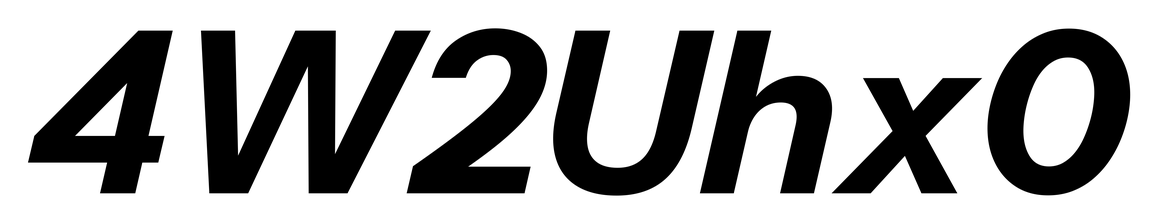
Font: InstrumentSans-Italic_Bold_Italic